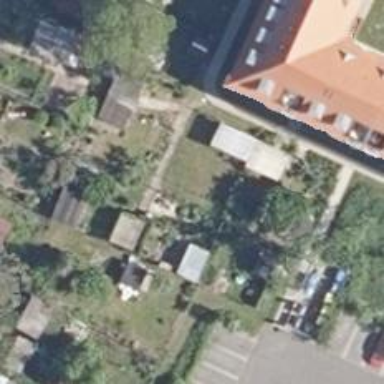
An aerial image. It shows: Charming neighbourhood.